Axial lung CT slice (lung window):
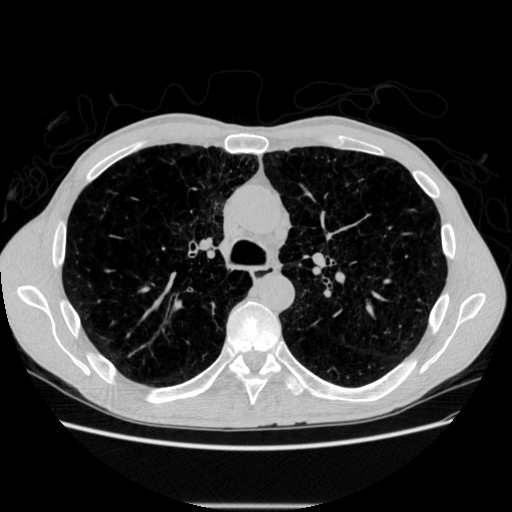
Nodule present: no